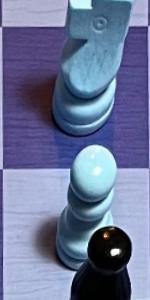
Label: Pawn_White